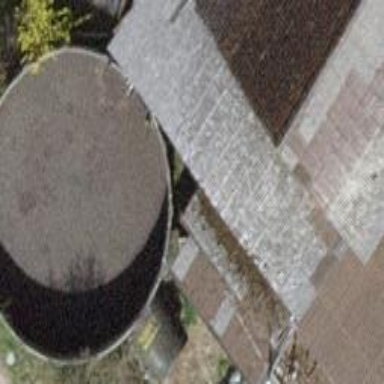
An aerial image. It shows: View of roof of building.